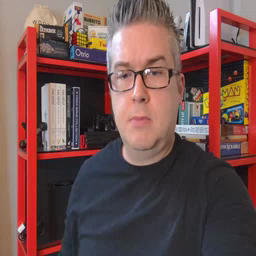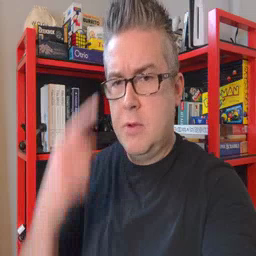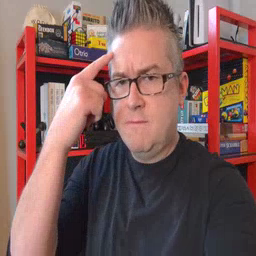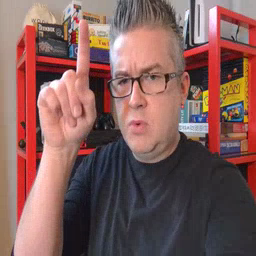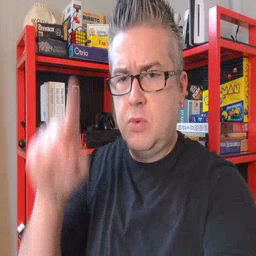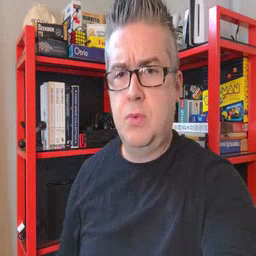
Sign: for